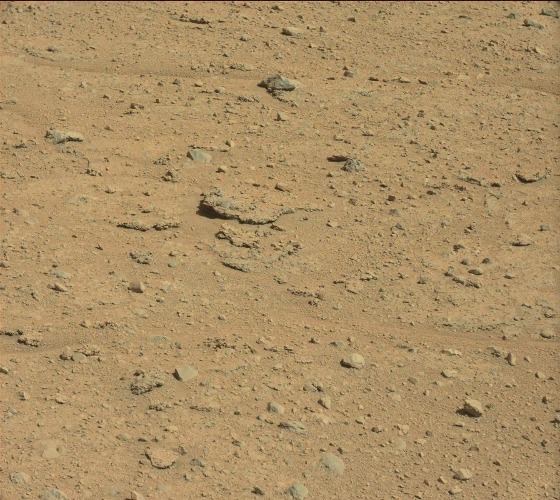
Terrain classes present: Bedrock, Gravel / Sand / Soil, Rock, Shadow